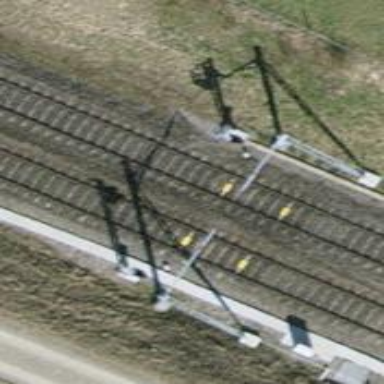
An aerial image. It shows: Railway signal.